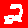
Digit: 2